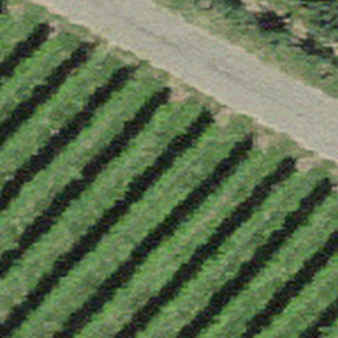
Label: other